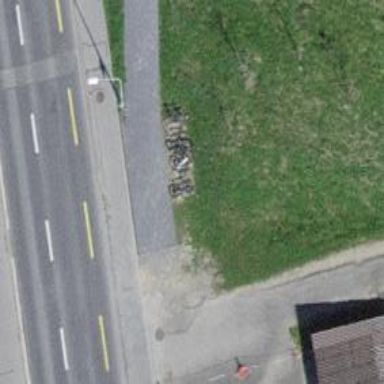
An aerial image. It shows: Bicycle parking area.